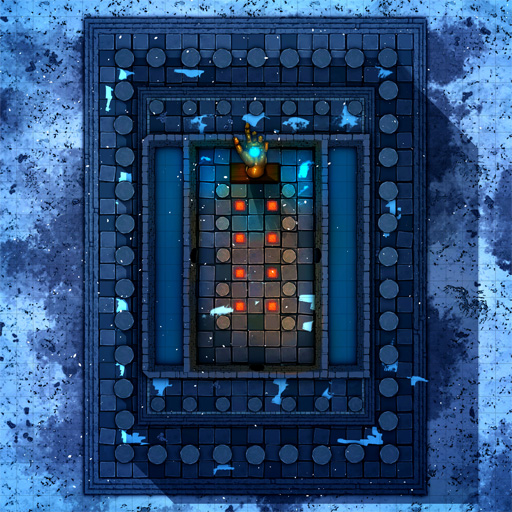
A D&D Grid Map snow background temple center magical arcane glowing hand statue (Snowy Temple Map)